Question: I've been trying to generate scatter plot with the same plot area(the area where all the dots are in, not the whole picture). Here's the code that I've been using:
'''
p = list()
for(i in 8:38){
name = colnames(allbbb)[i]
ylabel = bquote(atop(bold(.(name)),log2(FC)))
xlabel = bquote(atop(bold("DNA Lesions"),log2(FC)))
corre = paste0("r = ",round(cor(allbbb[,42],allbbb[,i]),digits=2))
ptemp = ggplot(allbbb,aes(x=allbbb[,42],allbbb[,i])) +
geom_point(alpha=0.15,size=0.3,shape=19) +
xlim(quantile(allbbb[,42],0.005), quantile(allbbb[,42],0.995)) +
geom_smooth(method="lm") +
ylim(quantile(allbbb[,i],0.005),quantile(allbbb[,i],0.995)) +
theme_bw() +
annotate(geom="text", x=quantile(allbbb[,42],0.99), y=quantile(allbbb[,i],0.9),
label=corre, size=5, fontface="bold") +
ylab(ylabel) + xlab(xlabel) +
theme(axis.text= element_text(size=15),axis.title=element_text(size=20))
p[[i]] <- ptemp
#ggsave(paste0(name,"sc.png"))
}
ggarrange(p[[7]],p[[8]],p[[9]],p[[10]],p[[11]],p[[12]],p[[13]],p[[14]],
p[[15]],p[[16]],p[[17]],p[[18]],p[[19]],p[[20]],p[[21]],p[[22]],
p[[23]],p[[24]],p[[25]],p[[26]],p[[27]],p[[28]],p[[29]],p[[30]],
p[[31]],p[[32]],p[[33]],p[[34]],p[[35]],p[[36]],p[[37]],p[[38]], ncol=4,nrow=8)
ggsave("allscatterplot.png",width=18,height=26.4,units="in")
'''
However, due to the different # of decimal place in the graph, I noticed that the actual plot areas are slightly different in plots.
Down below is an example:

I tried to use function in 'scale_y_continuous()' to make everything have same d.p. in the y axis but since I need ylim, it doesn't really work. Could anyone suggest some ways to fix this?
Thanks a lot!
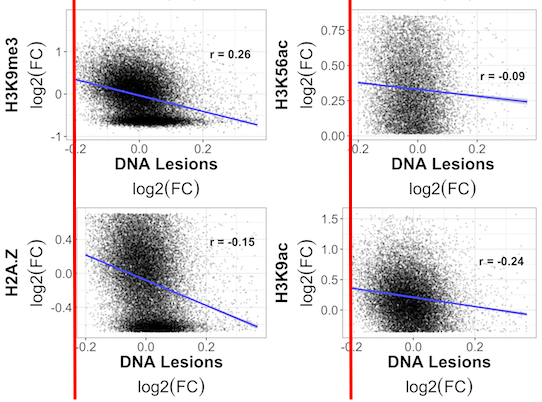
Answer: Assuming 'ggarrange' is from the 'ggpubr' package:
'''
ggarrange(plotlist=p[7:38], ncol=4, nrow=8, align="hv")
'''
I haven't tested this, as your example is not reproducible. However, 'align="hv"' should take care of the panel size issue.
Using the 'plotlist' argument reduces the amount of typing needed to specify which plots to include.
Also, for future reference, you don't need to use both 'ylim' and 'scale_y_continuous'. You can specify limits in 'scale_y_continuous' as well (note that you need only one call to 'quantile'):
'''
scale_y_continuous(limits = quantile(allbbb[,i], c(0.005,0.995))
'''